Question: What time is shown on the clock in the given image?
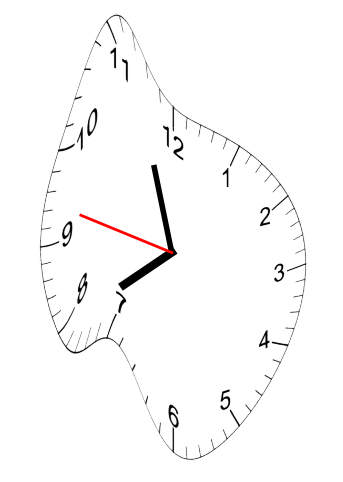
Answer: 07:56:47